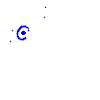
Particle: proton